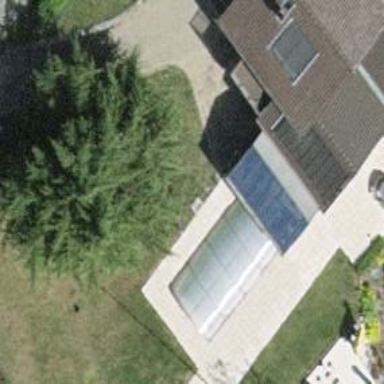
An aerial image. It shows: Swimming pool located in leisure land.